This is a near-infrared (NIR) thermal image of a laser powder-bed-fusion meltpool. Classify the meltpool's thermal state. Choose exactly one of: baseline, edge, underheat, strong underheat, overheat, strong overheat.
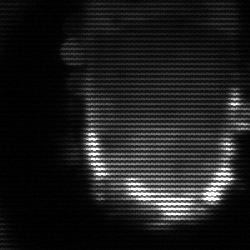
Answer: baseline